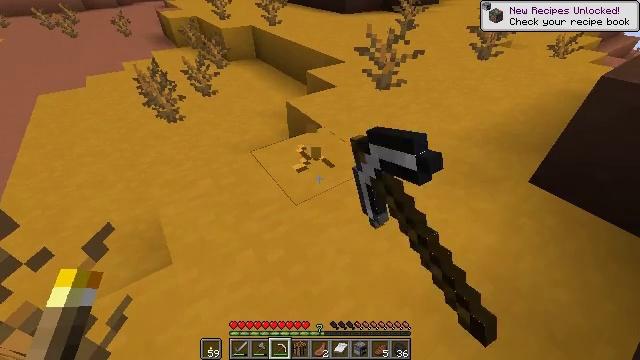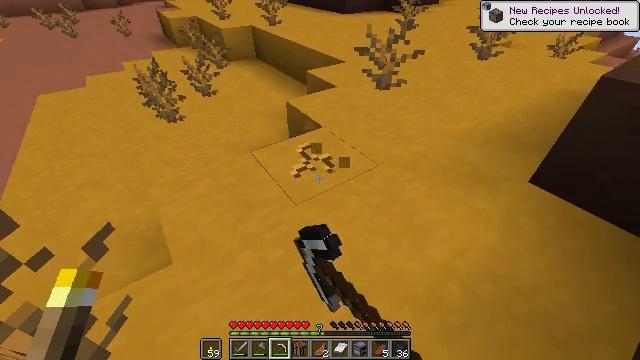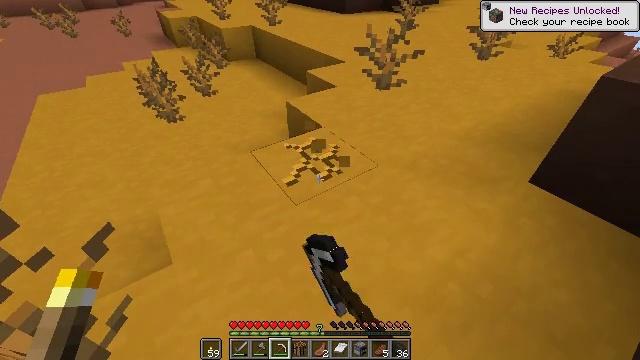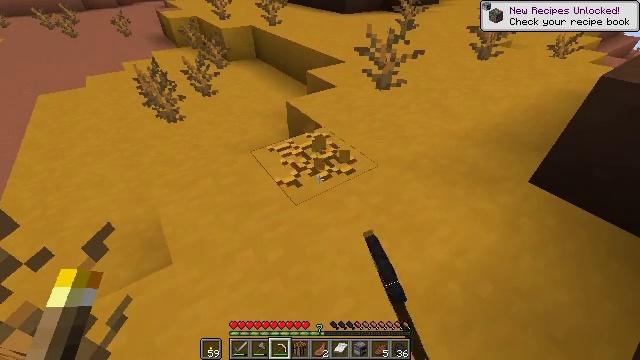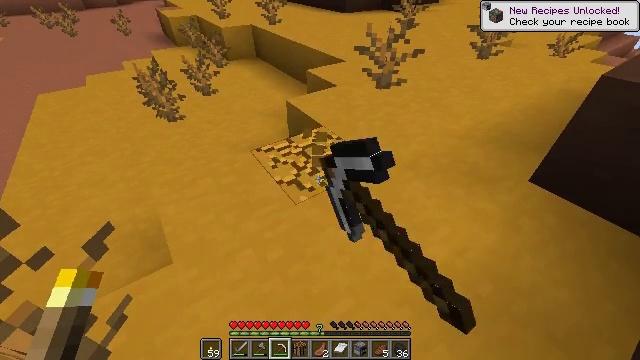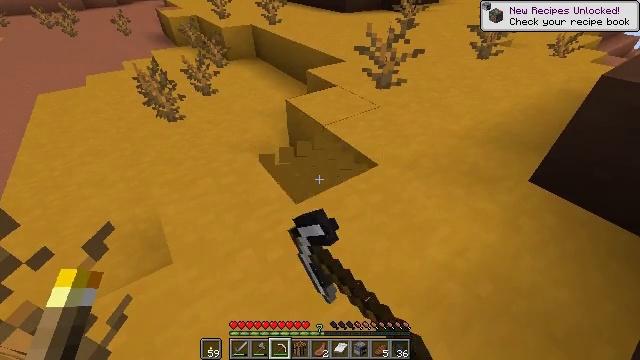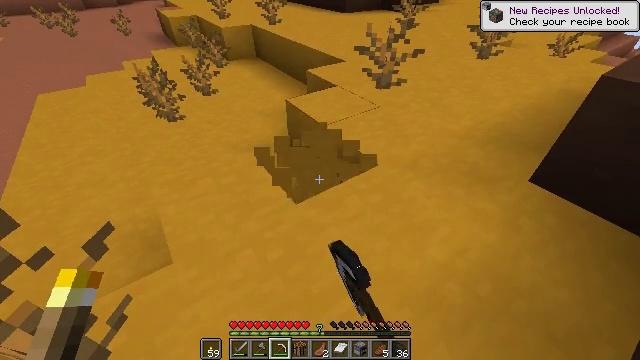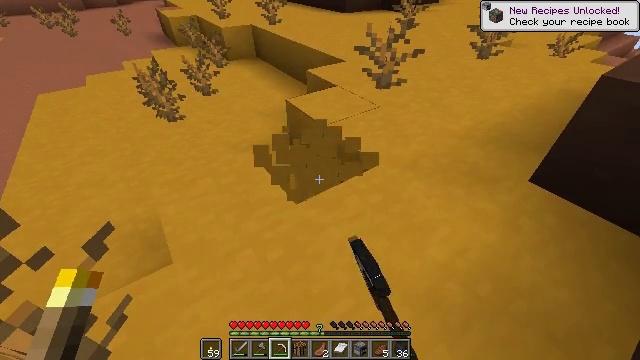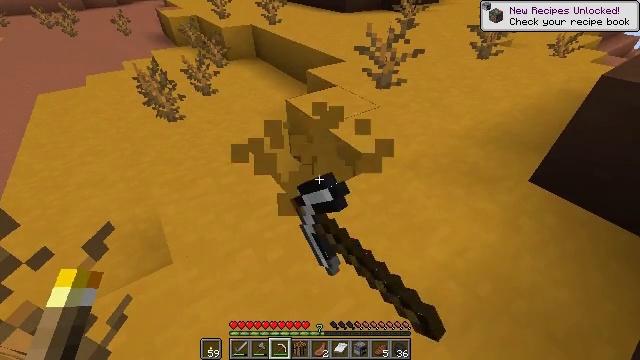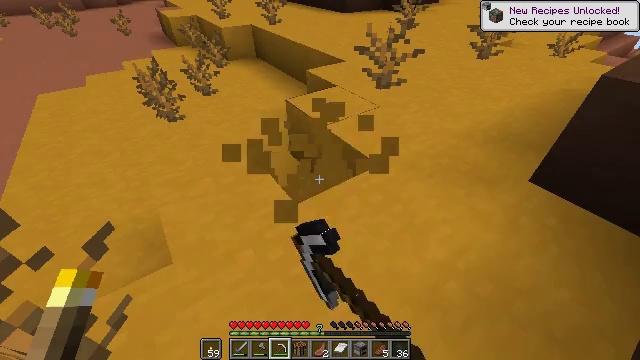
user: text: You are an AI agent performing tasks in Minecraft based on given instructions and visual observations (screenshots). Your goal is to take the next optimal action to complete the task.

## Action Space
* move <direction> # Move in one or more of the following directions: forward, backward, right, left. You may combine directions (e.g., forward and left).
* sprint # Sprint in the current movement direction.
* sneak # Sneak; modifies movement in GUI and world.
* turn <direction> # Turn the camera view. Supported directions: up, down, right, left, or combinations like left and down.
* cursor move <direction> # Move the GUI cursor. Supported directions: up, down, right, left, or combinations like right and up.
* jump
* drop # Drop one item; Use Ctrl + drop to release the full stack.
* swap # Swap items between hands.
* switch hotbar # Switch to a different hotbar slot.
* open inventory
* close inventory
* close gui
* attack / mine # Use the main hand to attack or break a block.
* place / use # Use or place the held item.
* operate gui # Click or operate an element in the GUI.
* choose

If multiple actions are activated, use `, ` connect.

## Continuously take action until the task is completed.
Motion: motion action
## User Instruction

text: Dig up yellow terracotta from the ground.
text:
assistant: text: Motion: attack / mine
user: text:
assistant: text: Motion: attack / mine
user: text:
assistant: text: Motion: attack / mine
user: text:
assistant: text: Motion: attack / mine
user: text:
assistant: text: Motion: attack / mine
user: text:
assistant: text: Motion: attack / mine
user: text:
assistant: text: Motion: attack / mine
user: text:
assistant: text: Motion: attack / mine
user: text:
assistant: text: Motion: attack / mine
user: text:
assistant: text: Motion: attack / mine